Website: apple
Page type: billing-address
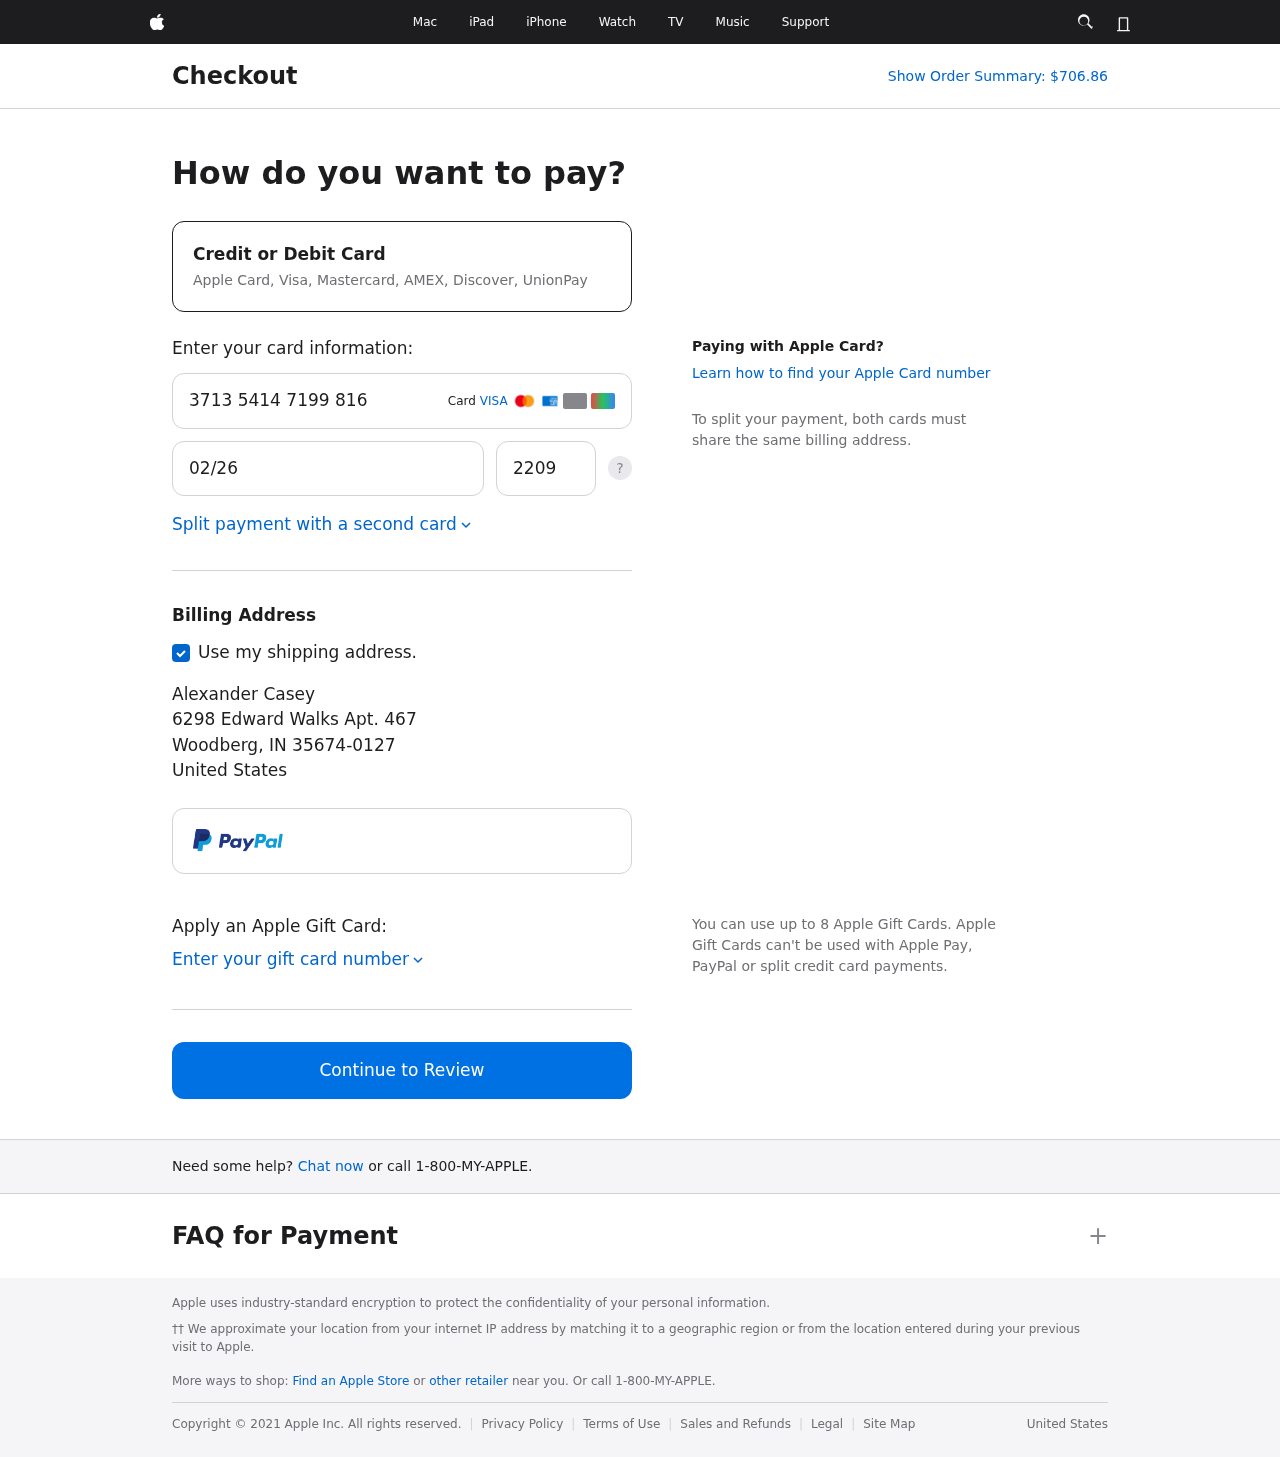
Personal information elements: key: PII_CARD_CVV
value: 2209
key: PII_CARD_EXPIRY
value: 02/26
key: PII_CARD_NUMBER
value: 3713 5414 7199 816
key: PII_CITY
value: Woodberg
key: PII_COUNTRY
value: United States
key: PII_FULLNAME
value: Alexander Casey
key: PII_POSTCODE_FULL
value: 35674-0127
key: PII_STATE_ABBR
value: IN
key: PII_STREET
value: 6298 Edward Walks Apt. 467
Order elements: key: ORDER_TOTAL
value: Show Order Summary: $706.86